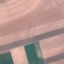
Land use / land cover class: AnnualCrop